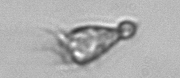
Label: Paratontonia_gracillima